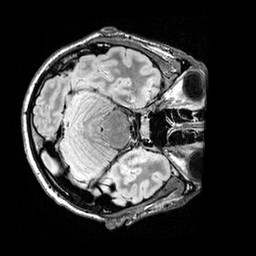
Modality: FLAIR
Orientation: axial
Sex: male
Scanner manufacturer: siemens
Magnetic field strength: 3 T
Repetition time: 5 s
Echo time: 0.395 s